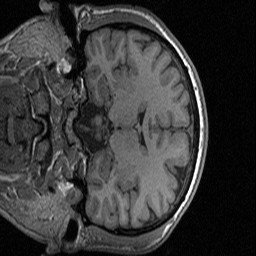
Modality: T1w
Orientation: coronal